Question: I'm a bit new to Drupal, so I'm still trying to wrap my head around how all the different ways of implementing dynamic content work. Let me explain my desired end state and explain some methods I have tried. Also, I'm using Drupal 7.
I want a page that pulls a context argument from the URL to display content (level 1) based on the Taxonomy Term ID in the URL. On this page, fields from the selected content node are displayed and a view displays associated sub-content (level 2) in a grid of icons. When one of the sub-content (level 2) icons are clicked, another region of the page updates with fields from the sub-content (level 2) node that match the icon selected. This pane should update with AJAX to prevent page reloads.
What I have so far is a PAGE that uses contextual filters to pass the Taxonomy Term ID as an argument in the URL to display the correct page content. This works.
To this page, I have added a panel for the content (level 1) I want to display. Additionally, I added a VIEW panel that displays only the sub-content (level 2) icons associated with the content (level 1). This works.
I am at a loss for how to display the NODE content for the selected sub-content (level 2) icon. I made a PAGE with the appropriate arguments to display exactly what I want. The intention being that I would add the PAGE as a panel to the existing PAGE and pass the arguments to this PAGE by rewriting the icon linking and setting the target parameter. I have not found a way to embed a page within a page.
My next thought was to create a VIEW that used contextual filters to display only the NODE content for the selected sub-content, but I haven't found a way to pass the contextual filters from a click of the icon to the VIEW.
I'm sure there are many ways to do this, but I am looking for the least invasive way. What I mean by that, is that I'm looking for a method using existing techniques within panels, panelizer, views, etc. if it exists. As a last resort, any custom code modifications would have to be contained within a module for ease of maintenance. I'm not exactly sure what I'm looking for because the terminology for everything in Drupal is still confusing to me, but some pointers in the right direction would be great.
Here's a mockup of what I'm describing:
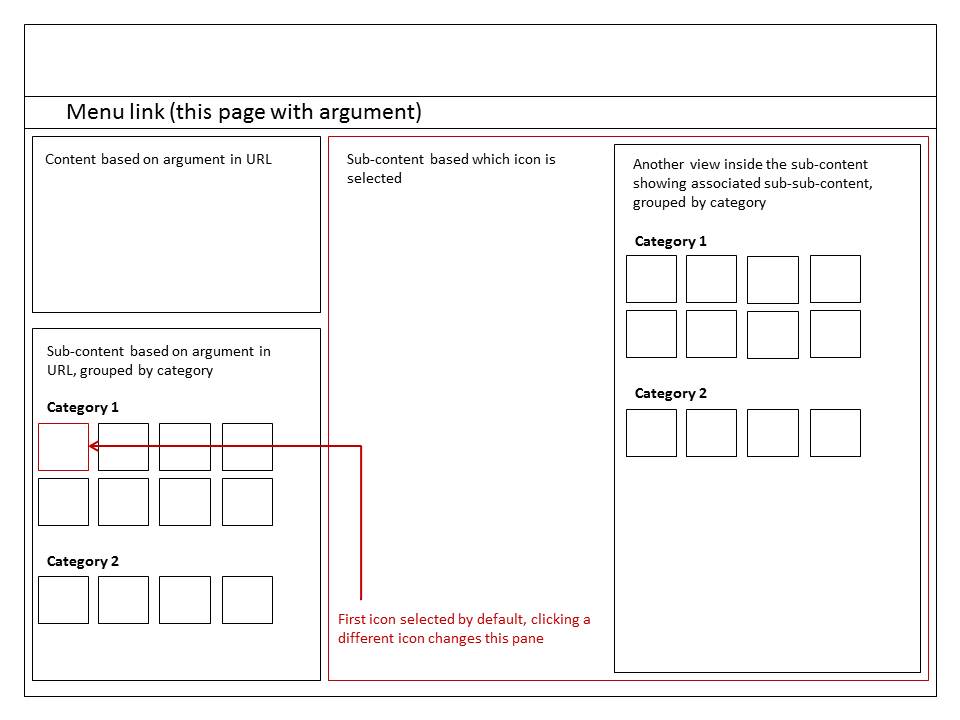
Answer: I found a method of doing this that is working like a charm.
What I did:
1. I used Panelizer to modify the appearance of a node of content type 1, and added the fields I wanted displayed.
2. Next, I created a View for the sub-content icons. One of the fields for the sub-content is an Entity Reference to specific nodes of content type 1. I exploited this reference with a Views Relationship and a Views Contextual Filter to limit the output of my view to sub-content related to the specified node ID. I defined this node ID in the panel settings for the view in Panelizer Content by selecting "Content ID" as the context.
3. I added the "Nid" (Node ID) field to the view, but excluded the output. Next, I applied a rewrite rule to the Icon field and changed the link path to an absolute path of "ajax-viewer/nojs/[nid]".
4. Next, I created another view for the full display of the sub-content. I applied the same Views Relationship and Views Contextual Filter as the other view, however I didn't specify the context in the Panelizer Content settings, but I did add a CSS ID. I added a Content Pane to the view and set the name of the pane. Also I turned "Use AJAX" to "On".
5. I created one more view for the icons of sub-sub-content, but used the entity reference to sub-content instead of content. I also didn't define the context in Panelizer Content, but did define a CSS ID. I made the view a Content Pane and defined the name of the pane.
This set up all of the structure to the page, but I still had to make a module to power the AJAX call. I referenced <URL> has to be changed to match the view.
'''
return views_embed_view ('machine-name-of-view','name-of-content-pane-in-view', $nid);
'''
Since one function can only return one value, I modified the ajax_link_response() function a bit...
'''
function ajax_link_response($type = 'ajax', $nid = 0) {
/* These next two lines are different */
$sub-content-output = _ajax_reader_load_noder_sub_content($nid);
$sub-sub-content-output = _ajax_reader_load_noder_sub_sub_content($nid);
if ($type == 'ajax') {
$commands = array();
/* These next two lines are different. The # and id= must match the CSS IDs set in Panelizer Content. */
$commands[] = ajax_command_replace('#sub-content', '<div id="sub-content">' . $sub-content-output . '</div>');
$commands[] = ajax_command_replace('#sub-sub-content', '<div id="sub-sub-content">' . $sub-sub-content-output . '</div>');
$page = array(
'#type' => 'ajax',
'#commands' => $commands
);
ajax_deliver($page);
}
else {
/* These next three lines are different. Same as above with the CSS IDs. */
$sub-content-output = '<div id="sub-content">' . $sub-content-output . '</div>';
$sub-sub-content-output = '<div id="sub-sub-content">' . $sub-sub-content-output . '</div>';
$output = $sub-content-output + $sub-sub-content-output;
return $output;
}
}
'''
One last thing I did was to not include the _init() function in Sean's example as the view was activating AJAX already since I set it on.
This set-up works like a charm. One last thing I did was to specify a default Node ID in the for the sub-content and sub-sub-content so that initial content is displayed.